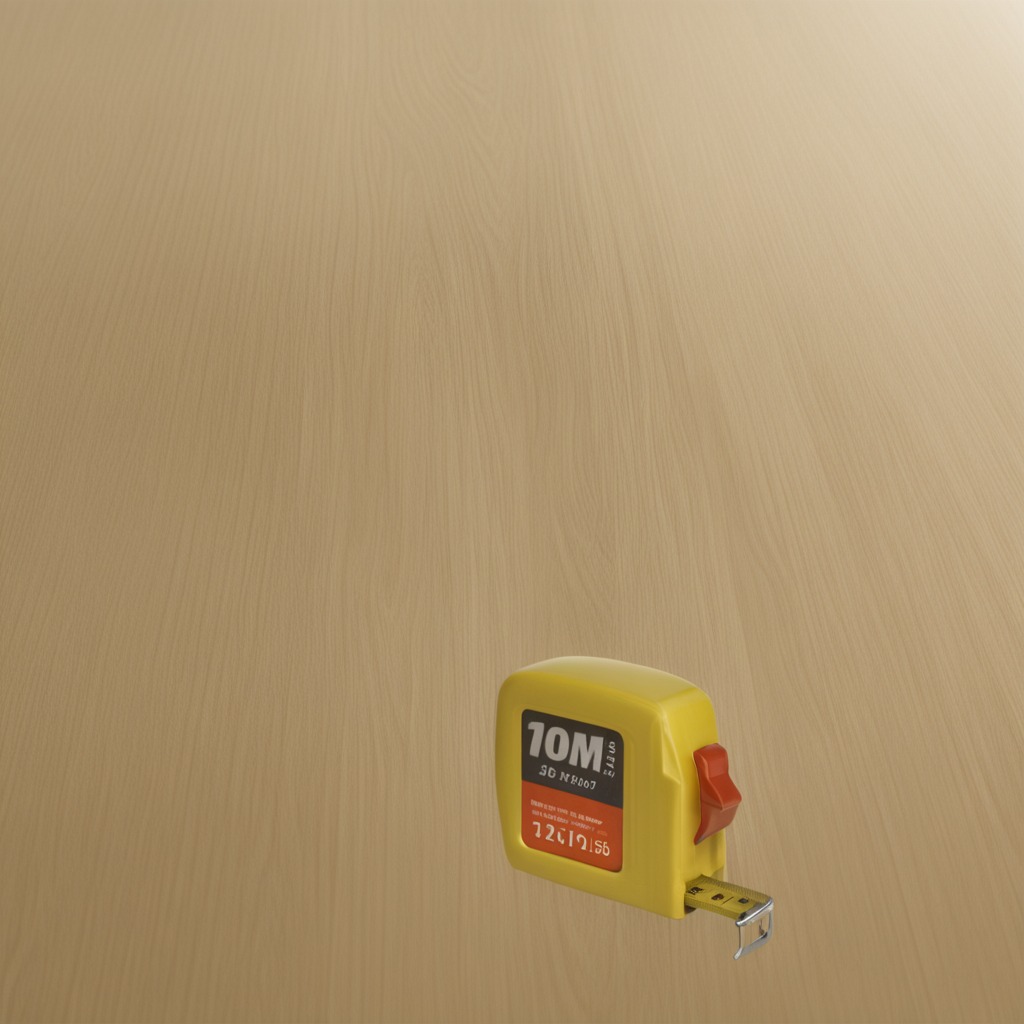
A measuring tape lies on a plywood surface in a paint workshop lit by afternoon window light.